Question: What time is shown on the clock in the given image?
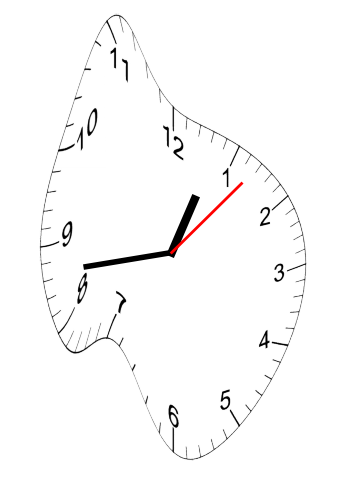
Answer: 12:43:07